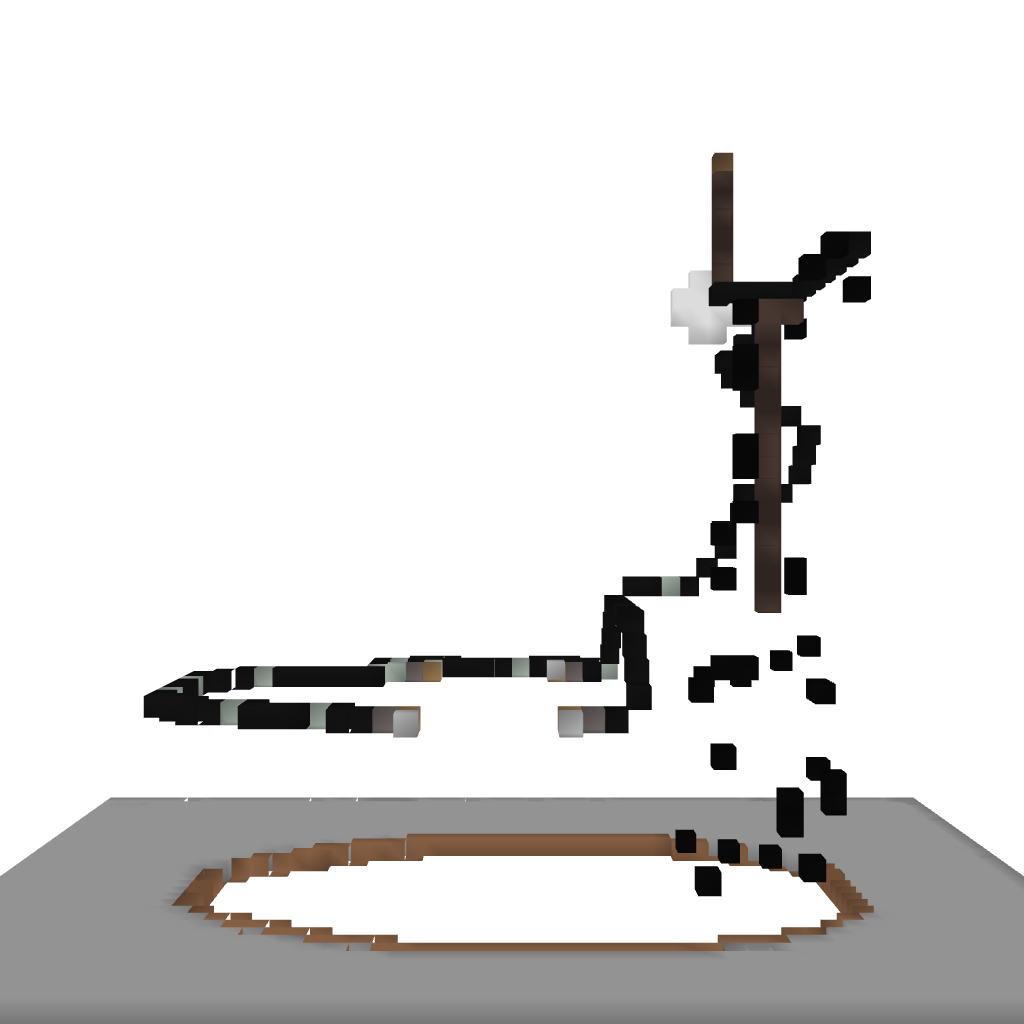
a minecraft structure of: Flushable Toilet - By Cybersneeze